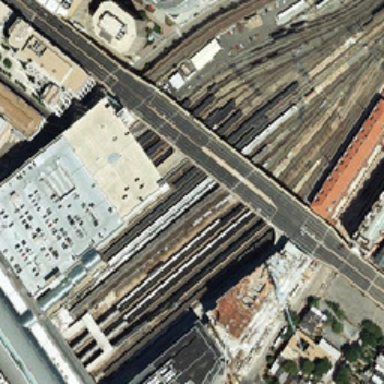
The viaduct crossed the railway line and merged black trucks .